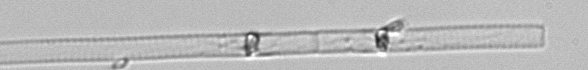
Label: Dactyliosolen_blavyanus